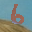
Label: 6